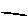
Label: line